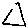
Label: triangle